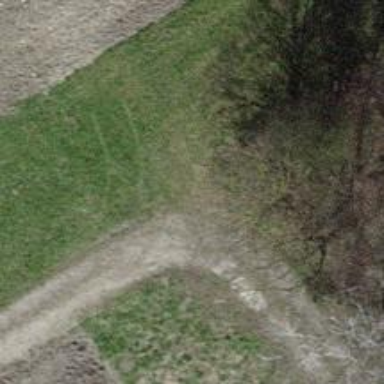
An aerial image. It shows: Gravel track with grade3 tracktype.